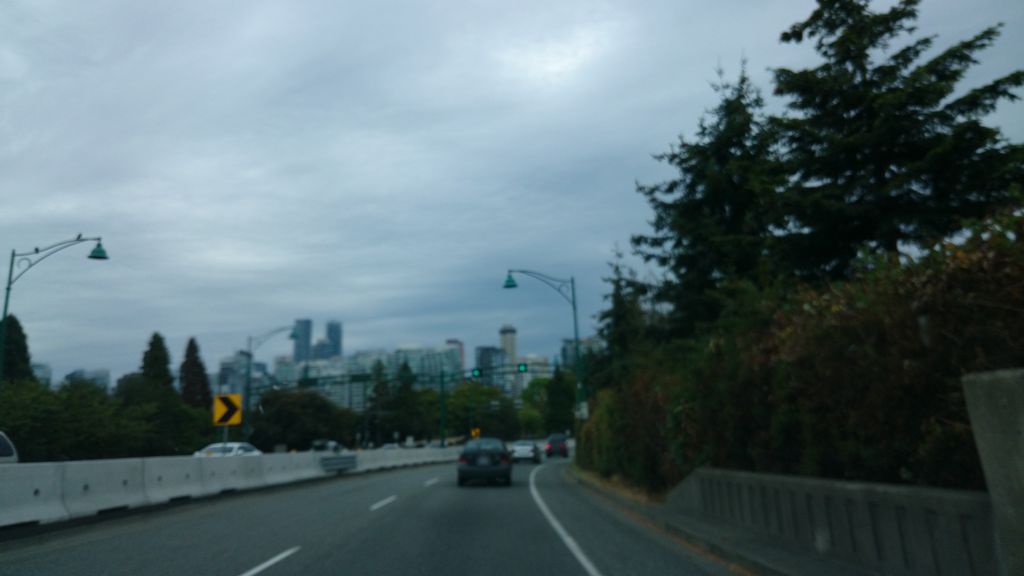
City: vancouver